Field crop: maize
Growth stage: 2
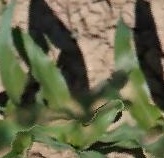
Species: maize